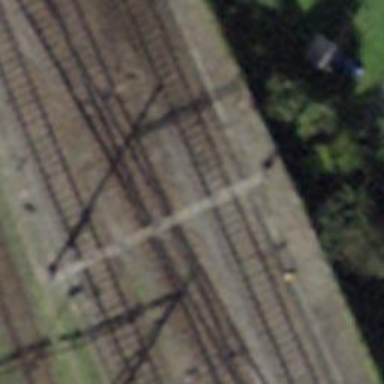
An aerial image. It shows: Railway crossing.